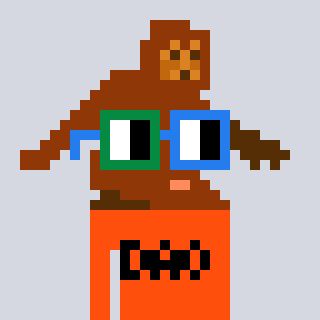
a pixel art character with square green and blue glasses, a bigfoot-shaped head and a orange-colored body on a cool background